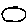
Label: circle